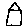
Label: house